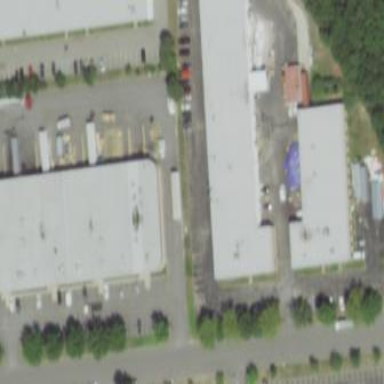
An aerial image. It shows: Warehouse building.